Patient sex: M
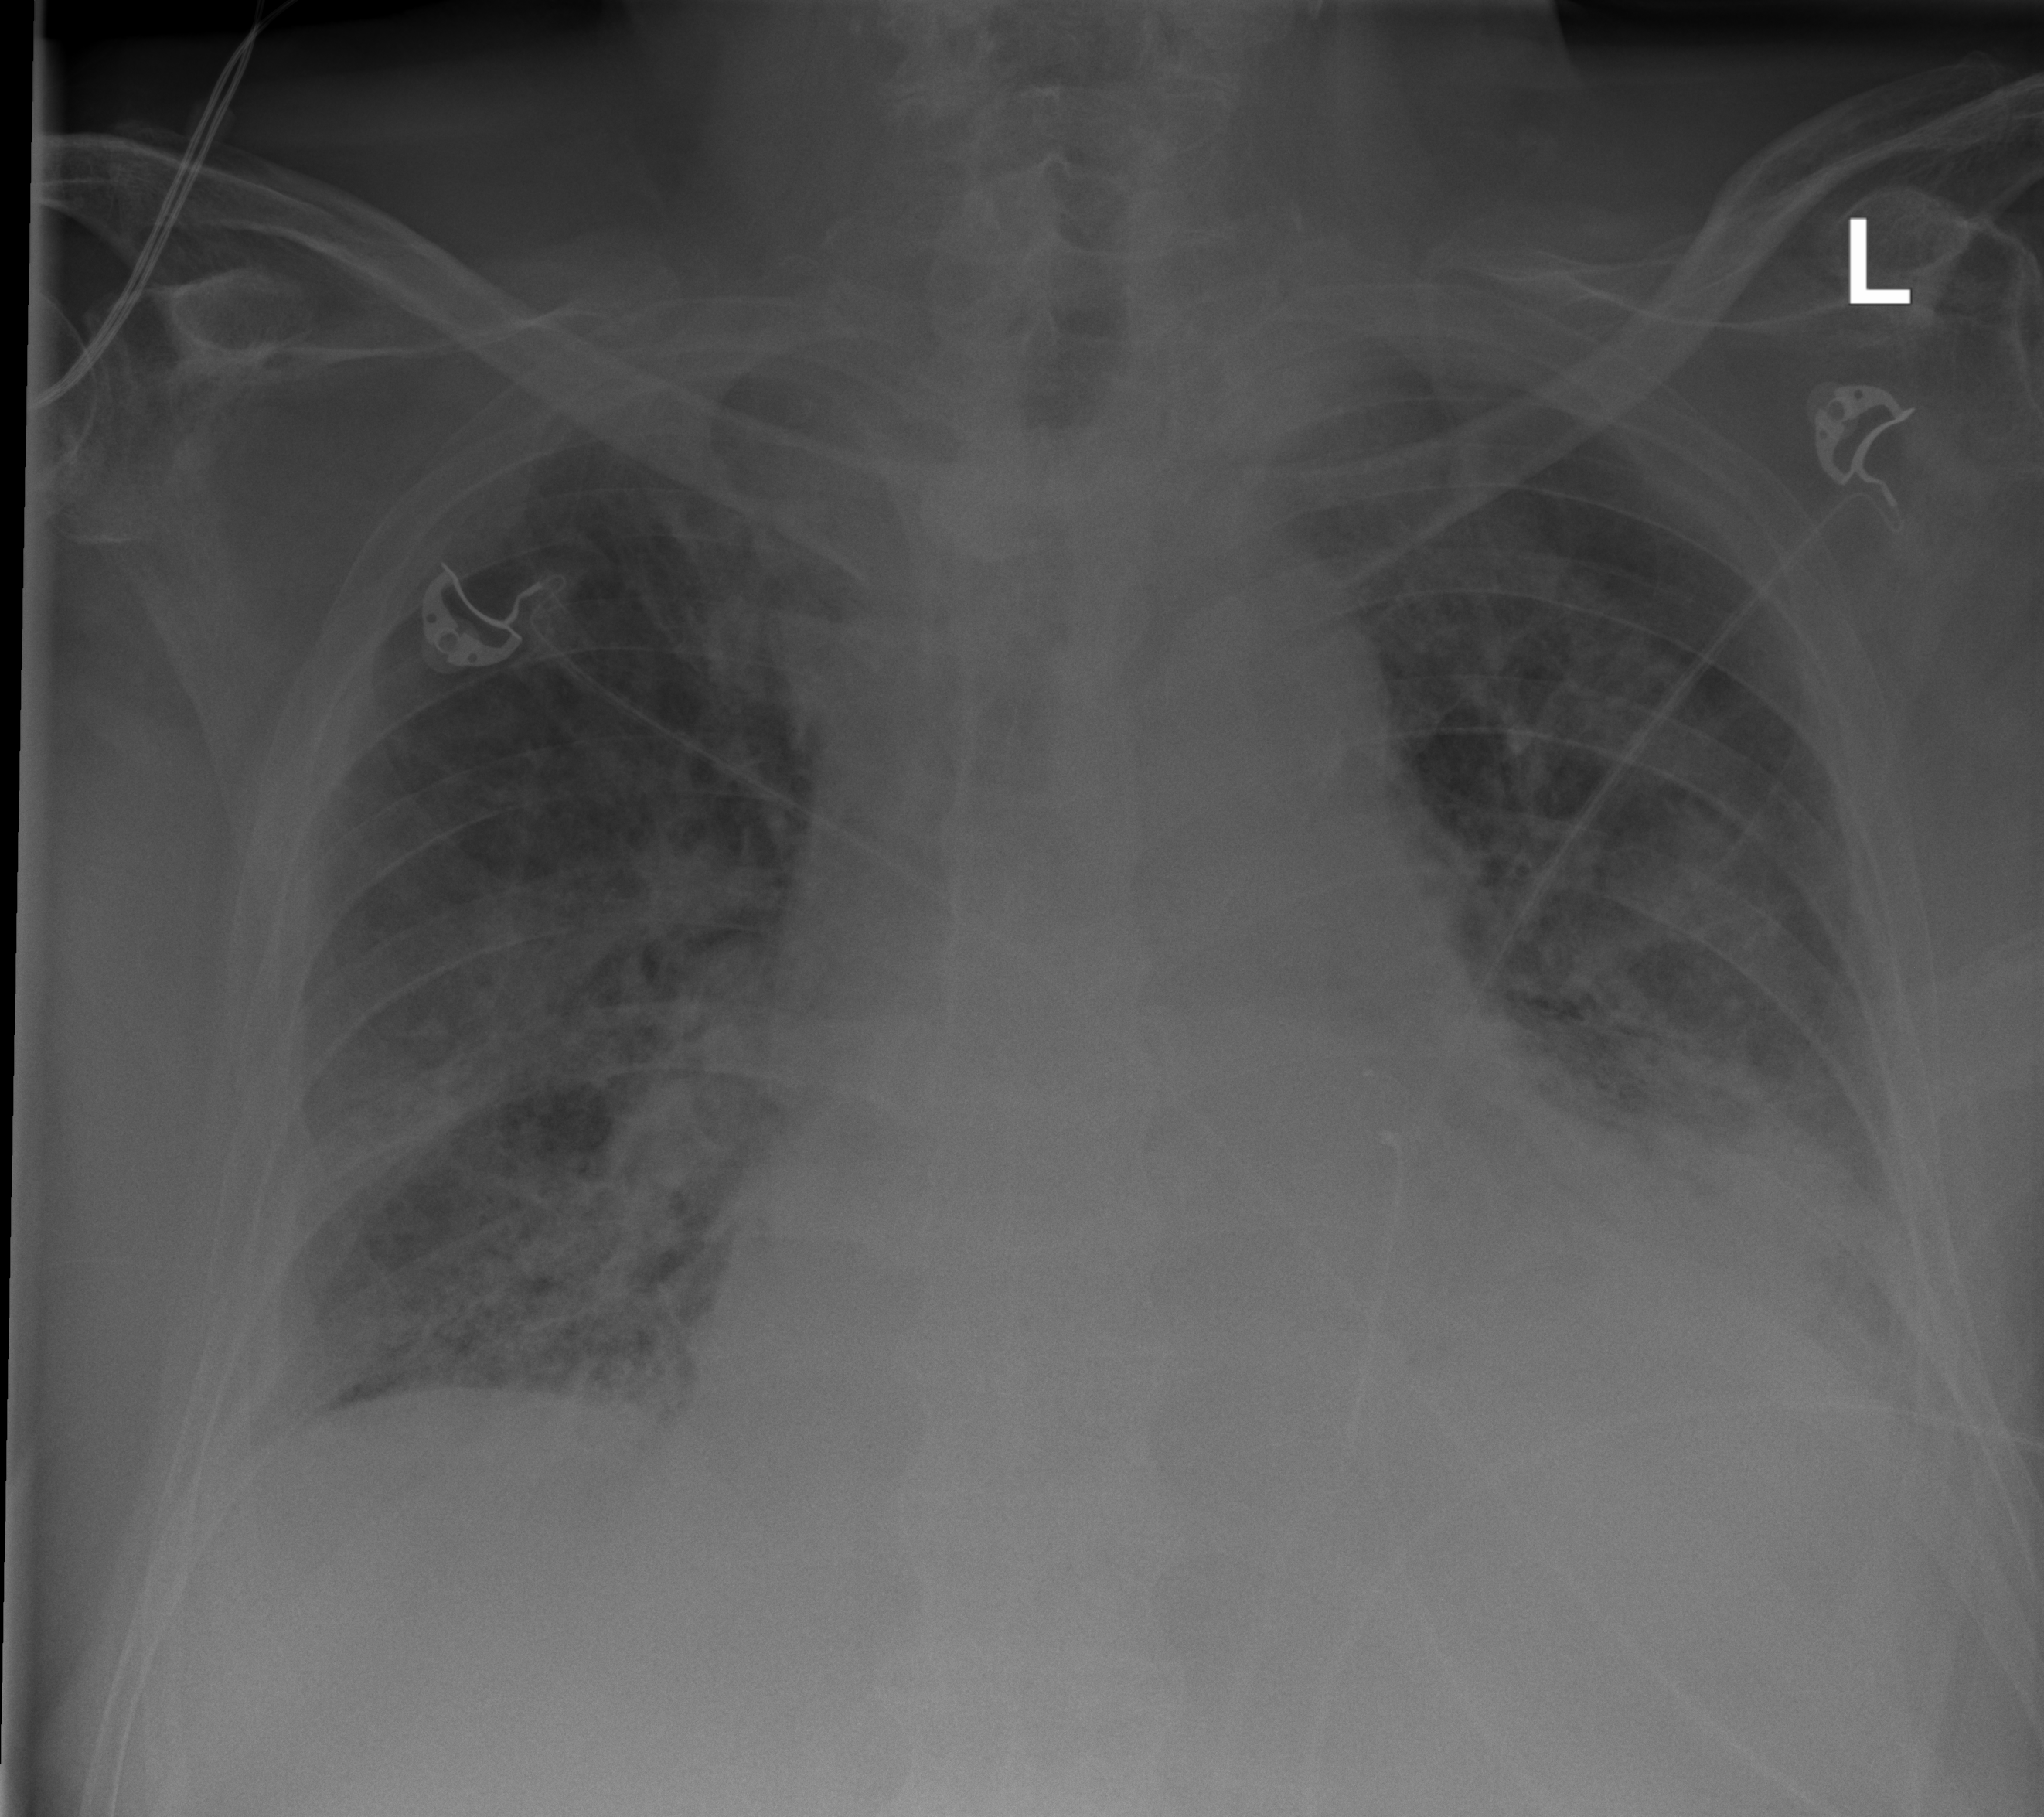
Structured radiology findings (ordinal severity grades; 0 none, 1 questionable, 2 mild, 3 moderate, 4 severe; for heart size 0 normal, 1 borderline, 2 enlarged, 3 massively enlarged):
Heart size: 2
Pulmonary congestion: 2
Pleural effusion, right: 2
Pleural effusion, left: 2
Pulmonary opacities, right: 2
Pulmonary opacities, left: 2
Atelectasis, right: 2
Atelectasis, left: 2